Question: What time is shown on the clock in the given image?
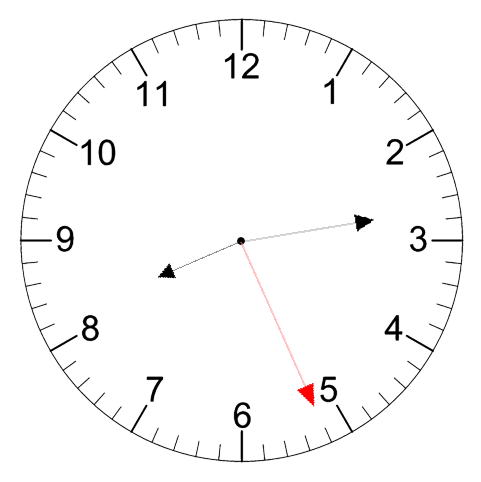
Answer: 08:13:26